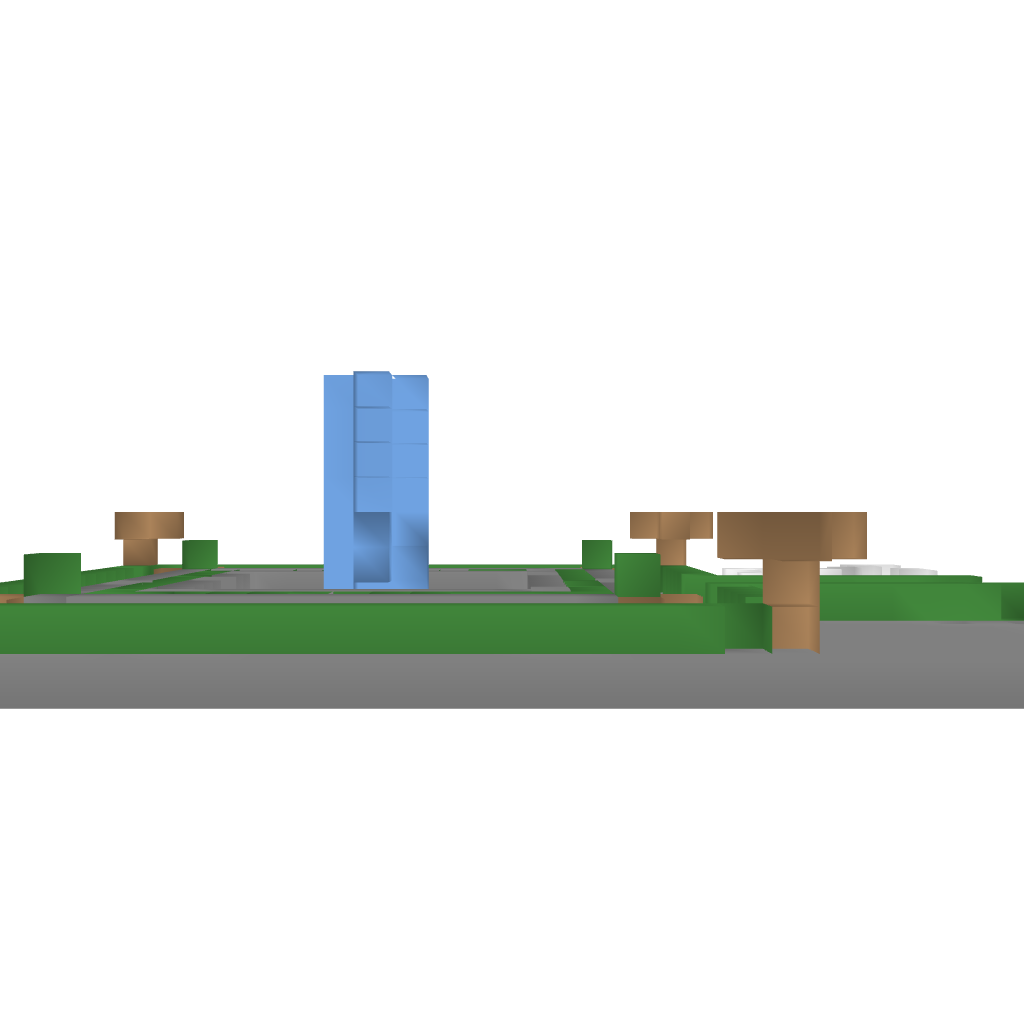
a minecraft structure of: Small Fountain bad low quality